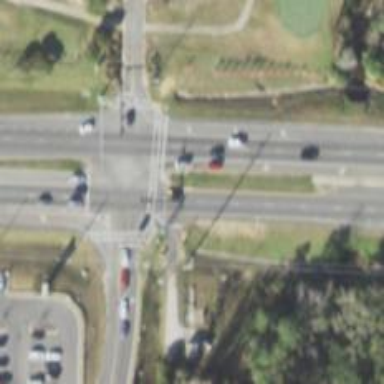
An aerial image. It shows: Footway with asphalt surface and marked crossing. The crossing is designated by lines.